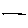
Label: line